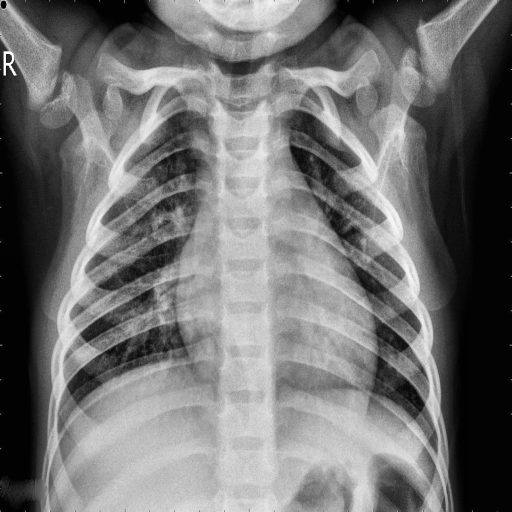
Finding: NORMAL